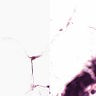
Metastatic tissue present: no